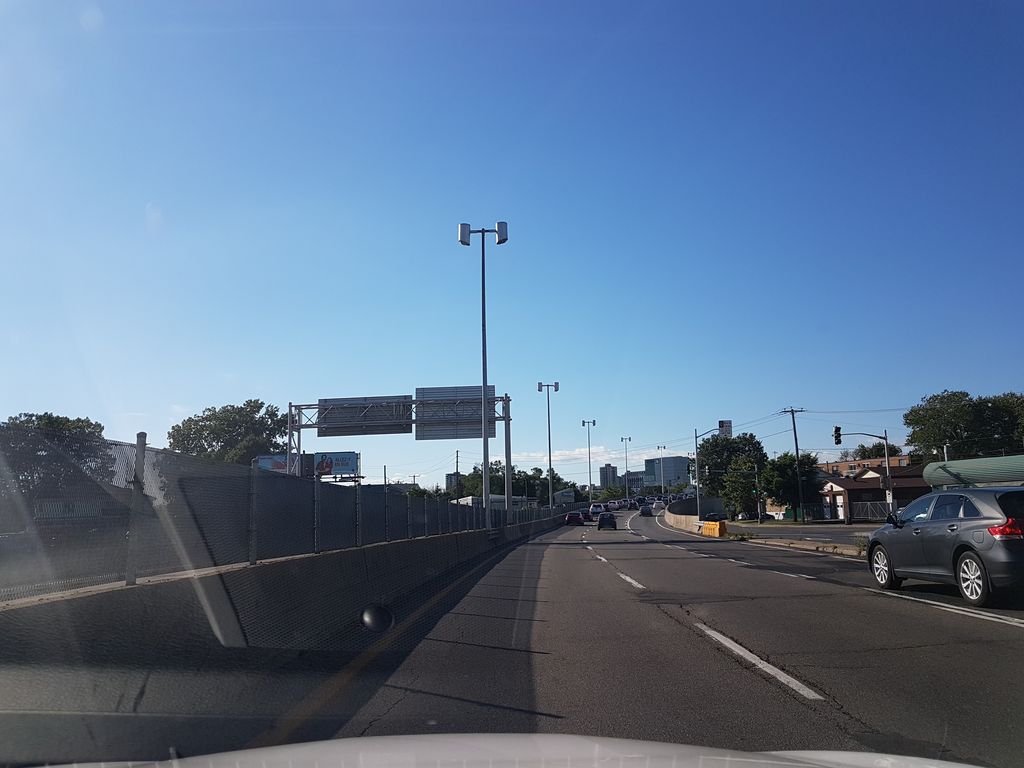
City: montreal